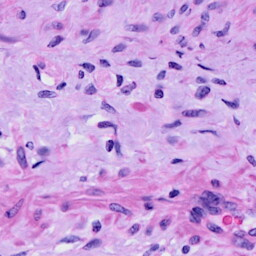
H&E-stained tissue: Cervix